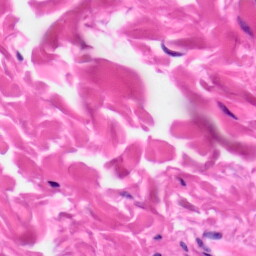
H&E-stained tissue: Skin